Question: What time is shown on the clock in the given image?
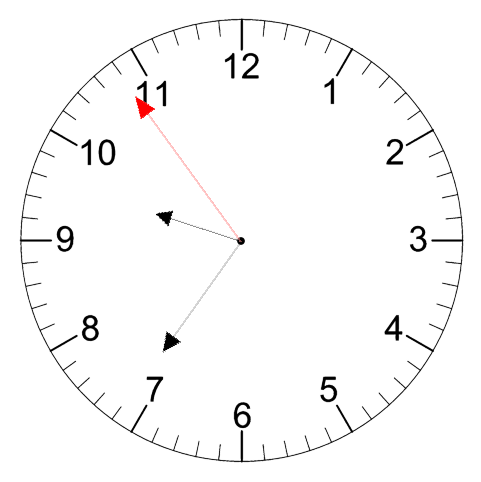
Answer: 09:35:54